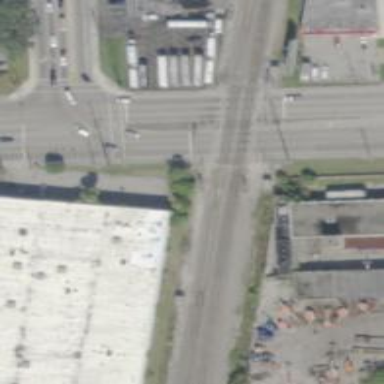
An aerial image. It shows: Crossing for the railway.